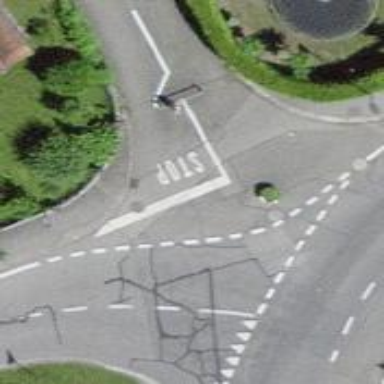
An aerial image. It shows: Bollard barrier.